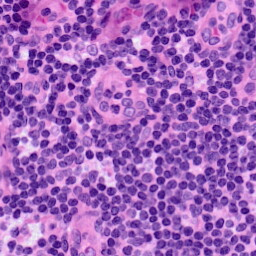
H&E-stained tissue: LymphNode